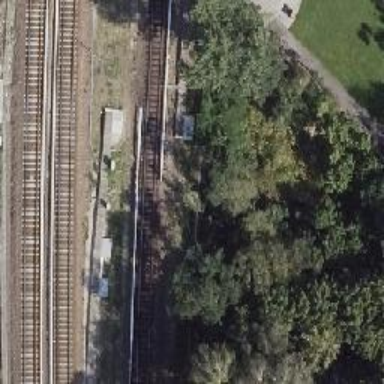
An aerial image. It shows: Light rail railway line with electrified rails.